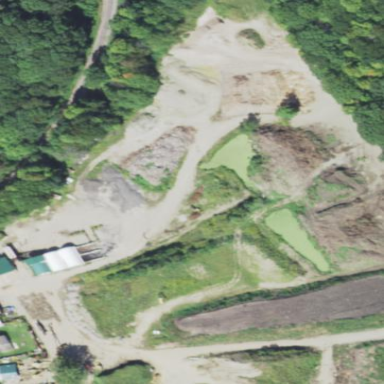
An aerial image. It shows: Recycling center for various types of waste.